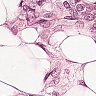
Metastatic tissue present: yes